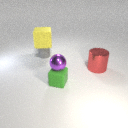
small gray rubber cylinder below large yellow rubber cube